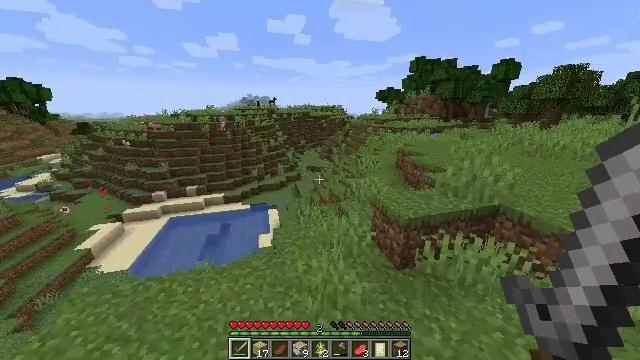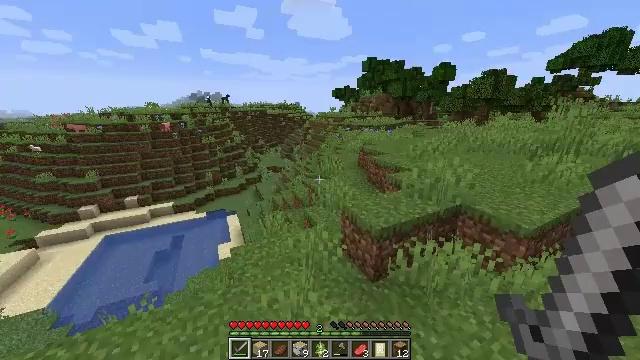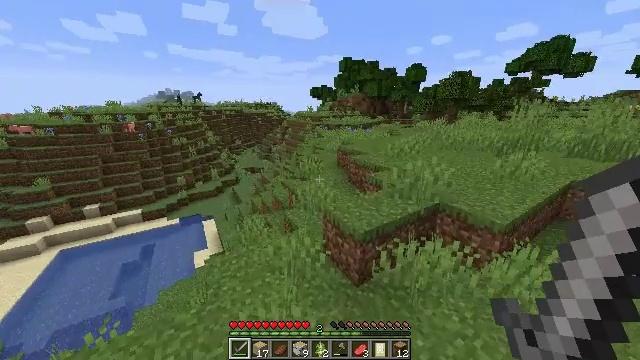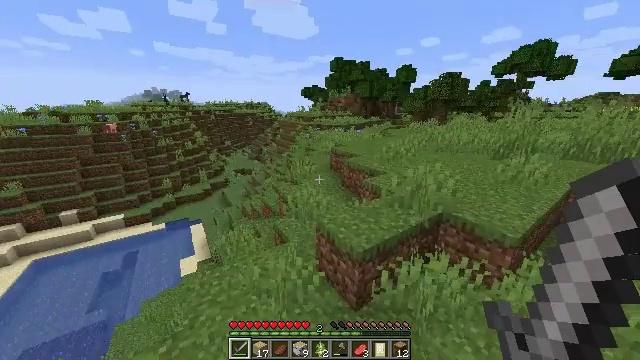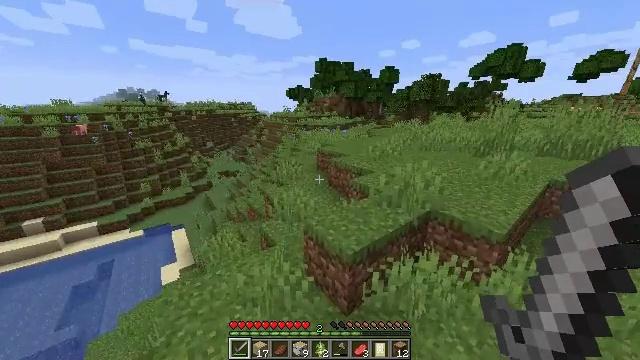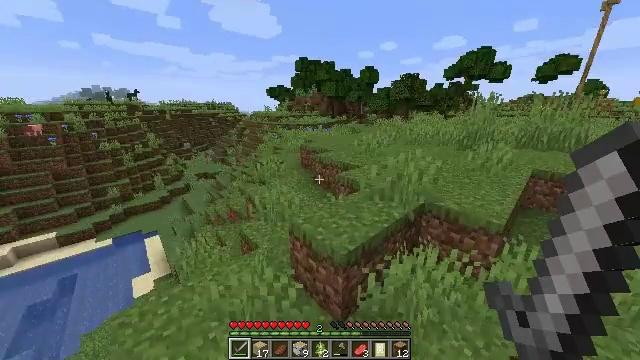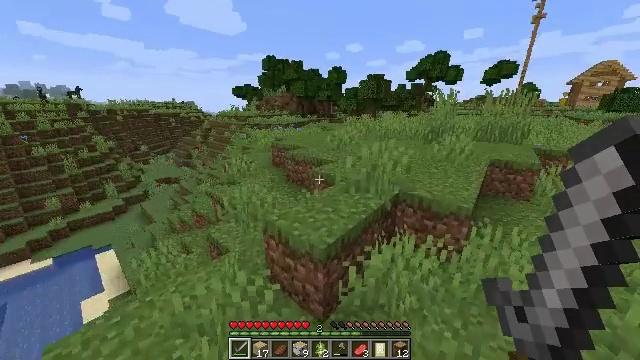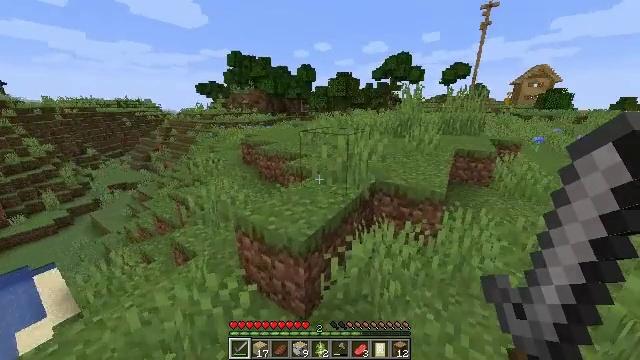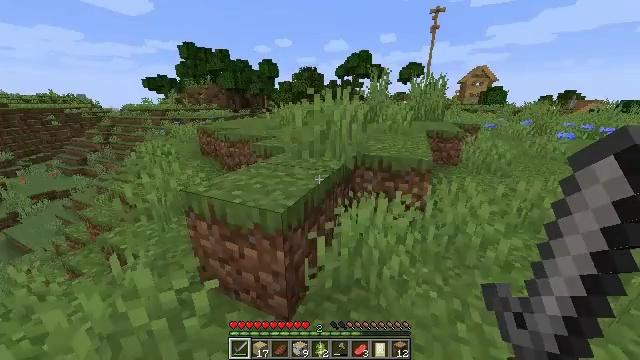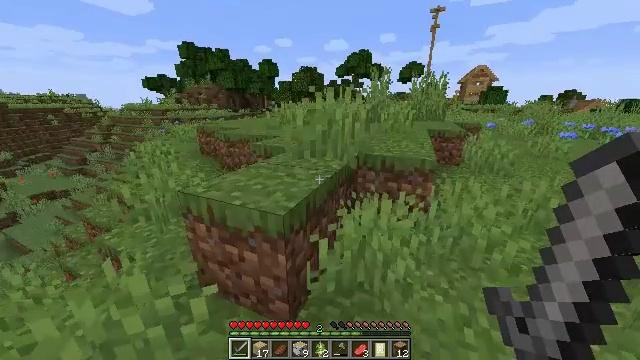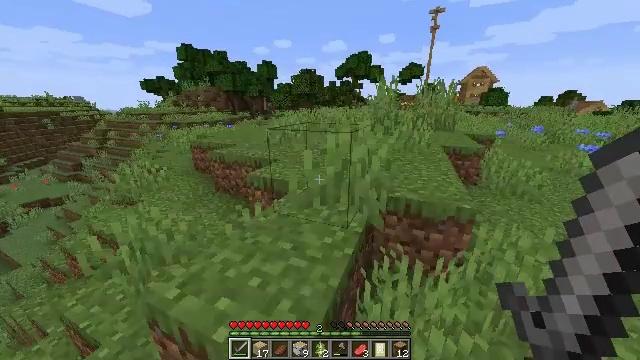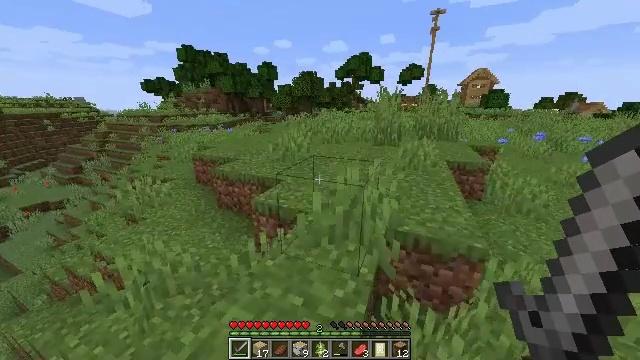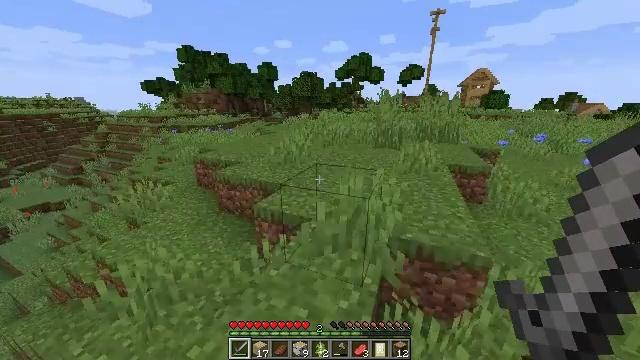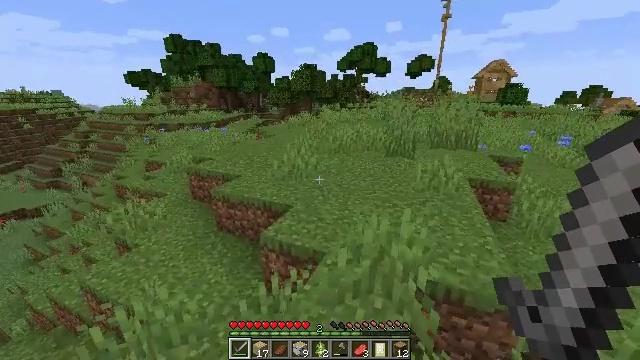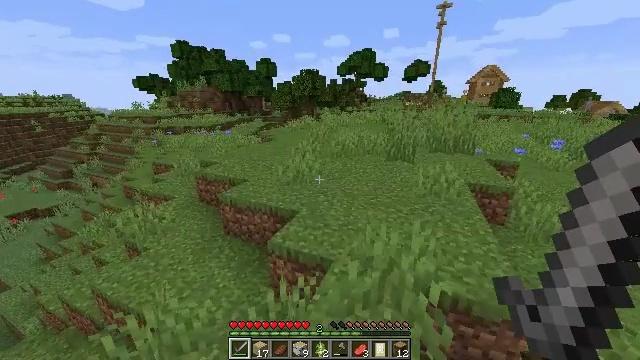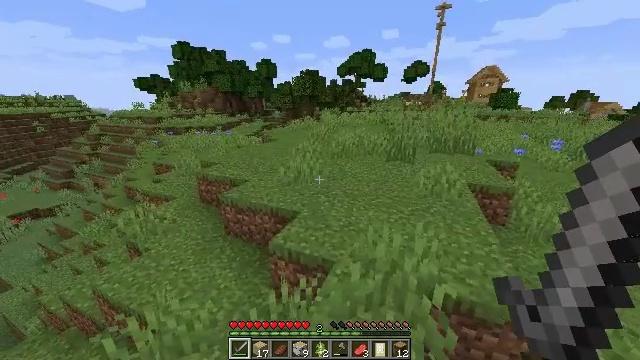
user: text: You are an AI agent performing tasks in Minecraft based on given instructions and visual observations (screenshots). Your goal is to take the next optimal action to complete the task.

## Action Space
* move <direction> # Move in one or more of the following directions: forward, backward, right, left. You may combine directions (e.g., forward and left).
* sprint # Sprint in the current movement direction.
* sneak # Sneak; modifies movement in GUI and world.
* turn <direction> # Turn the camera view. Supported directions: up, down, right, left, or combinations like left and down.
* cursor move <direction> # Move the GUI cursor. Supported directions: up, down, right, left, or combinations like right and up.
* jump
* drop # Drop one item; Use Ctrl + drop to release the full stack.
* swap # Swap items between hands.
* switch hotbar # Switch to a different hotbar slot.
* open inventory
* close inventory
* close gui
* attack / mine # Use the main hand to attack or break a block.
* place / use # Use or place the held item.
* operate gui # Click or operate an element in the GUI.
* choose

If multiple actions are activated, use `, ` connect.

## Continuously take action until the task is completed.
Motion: motion action
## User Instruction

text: Retrieve the white bed for later use.
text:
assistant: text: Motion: move forward, sprint, turn right
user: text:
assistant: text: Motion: move forward, sprint, turn right
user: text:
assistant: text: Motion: move forward, sprint, turn right
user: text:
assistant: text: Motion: move forward, sprint, turn right
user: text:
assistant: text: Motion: move forward, sprint, turn right
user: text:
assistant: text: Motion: move forward, sprint, turn right
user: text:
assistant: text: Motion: move forward, sprint, turn right
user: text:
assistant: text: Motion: move forward, sprint, turn right
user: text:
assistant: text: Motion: move forward, sprint
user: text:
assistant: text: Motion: move forward, sprint, jump
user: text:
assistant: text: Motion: move forward, sprint, jump
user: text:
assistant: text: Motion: move forward, sprint, jump
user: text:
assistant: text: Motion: move forward, sprint, jump
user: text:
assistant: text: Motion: move forward, sprint, jump
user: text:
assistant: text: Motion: move forward, sprint
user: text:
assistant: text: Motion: move forward, sprint
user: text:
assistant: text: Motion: move forward, sprint
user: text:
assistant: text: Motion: move forward, sprint
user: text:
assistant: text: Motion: move forward, sprint, turn right
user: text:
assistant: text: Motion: move forward, sprint, turn right
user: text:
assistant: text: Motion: move forward, sprint, turn right
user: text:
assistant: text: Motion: move forward, sprint, turn right
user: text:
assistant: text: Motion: move forward, sprint, turn right
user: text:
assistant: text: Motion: move forward, sprint, turn right
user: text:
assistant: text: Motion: move forward, sprint
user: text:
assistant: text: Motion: move forward, sprint
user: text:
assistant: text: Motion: move forward, sprint
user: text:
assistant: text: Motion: move forward, sprint
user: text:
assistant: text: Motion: move forward, sprint, turn left
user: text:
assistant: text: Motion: move forward, sprint, turn left